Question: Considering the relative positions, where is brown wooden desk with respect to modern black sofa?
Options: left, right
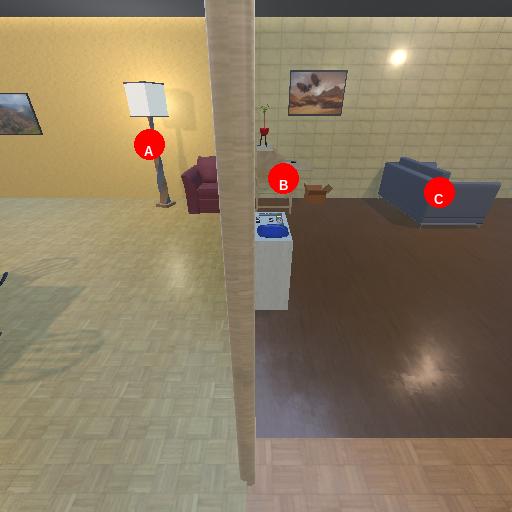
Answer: left